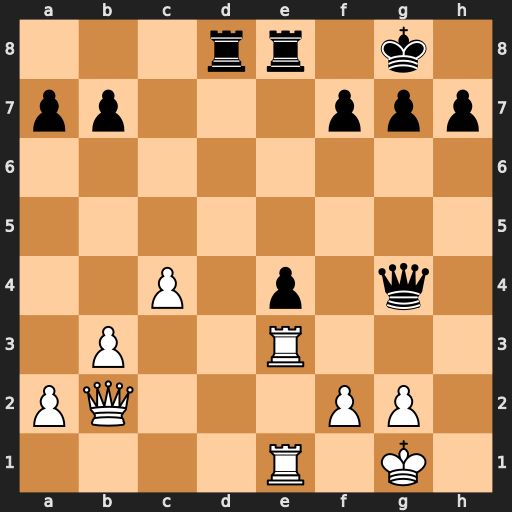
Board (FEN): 3rr1k1/pp3ppp/8/8/2P1p1q1/1P2R3/PQ3PP1/4R1K1
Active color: w
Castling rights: -
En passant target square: -
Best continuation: Rg3 Qxg3 fxg3